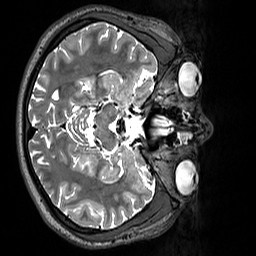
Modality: T2w
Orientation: axial
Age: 22
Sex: male
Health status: healthy
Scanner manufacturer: siemens
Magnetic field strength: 3 T
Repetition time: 3.2 s
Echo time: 0.412 s